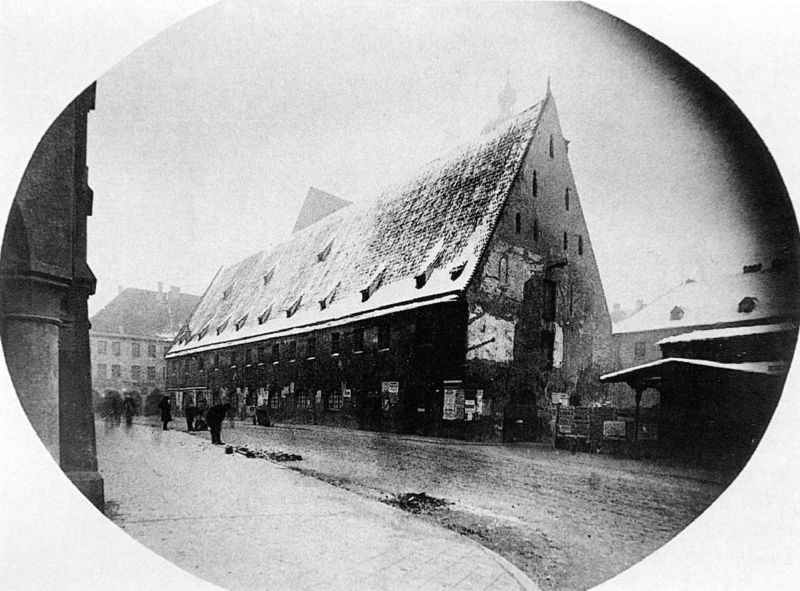
Titel: Pfründnerhauses des Hl.Geist-Spitals in München, Ansicht von SW
Künstler: Karl (Architekt) Muffat
Standort: München
Institution: Stadtarchiv, Fotosammlung
Schlagwörter: baum, himmel, mann, wasser, weiß, bäume, dreieck, frauen, landschaft, menschen, stadt, fenster, frau, grau, männer, schwarz, strasse, säule, tür, dach, eis, gebäude, haus, schnee, zaun, mensch, spitze, stein, steine, häuser, nass, hütte, wege, personen, person, kirchturmspitze, oval, rund, schornstein, turmspitze, papier, ecke, fassade, passanten, pflaster, türen, spiegelbild, dorf, giebel, schornsteine, ziegel, nebel, winter, unterstand, foto, fotografie, photographie, regen, eingang, schmutz, bürgersteig, münchen, diesig, feuchtigkeit, dachfenster, schwarzweiss, asphalt, gehweg, trottoir, photo, sims, gesims, winterlandschaft, vordach, abzug, verlauf, dachrinne, speicher, spitzgiebel, giebelfenster, carport, feucht, giebelhaus, kirchturmsdpitze, lenschen, linse, nässe, pfründnerhaus, stresse, verzerrt